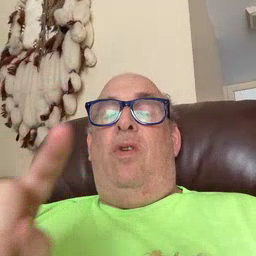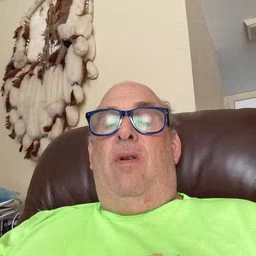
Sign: where